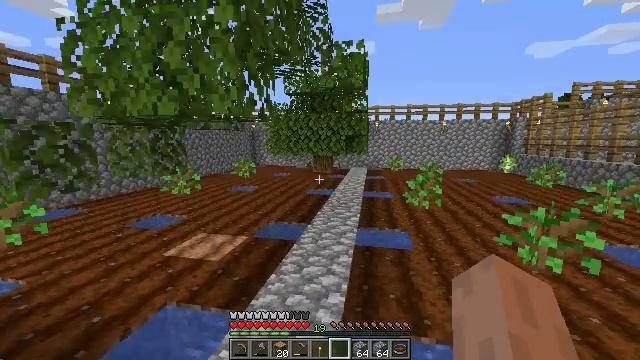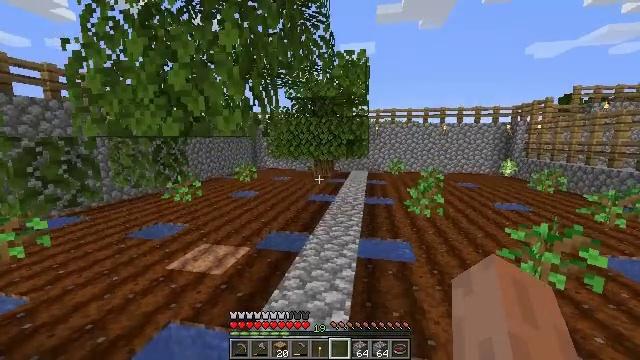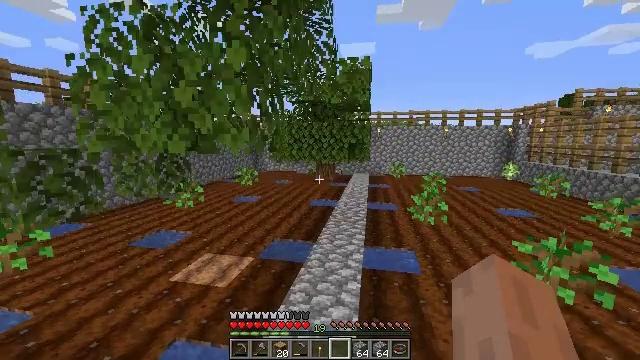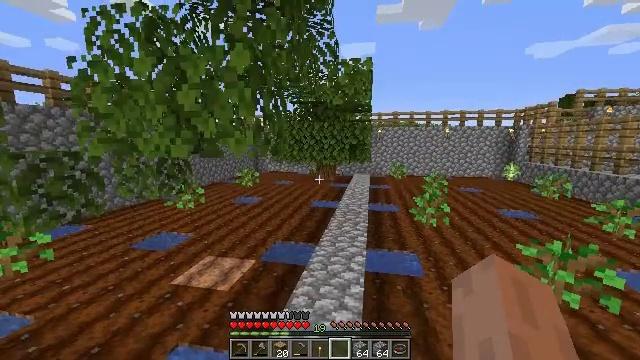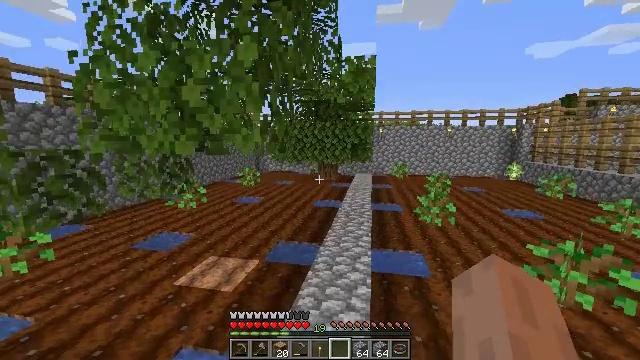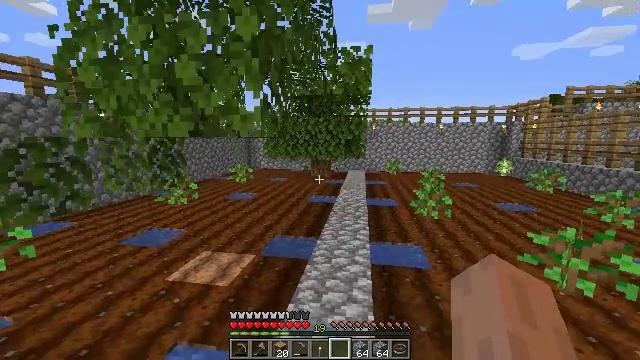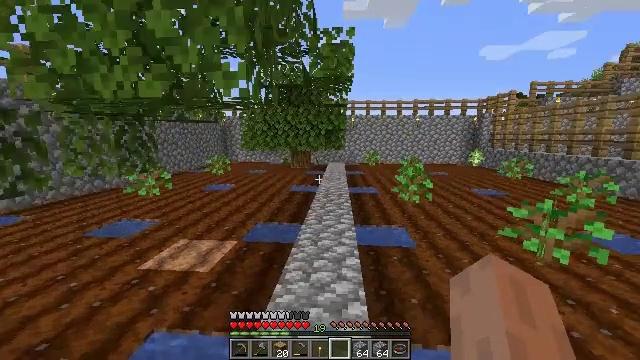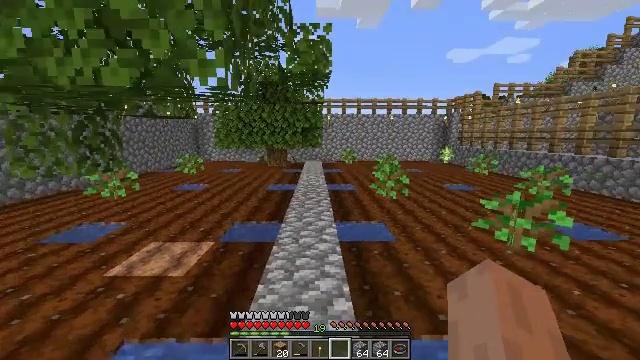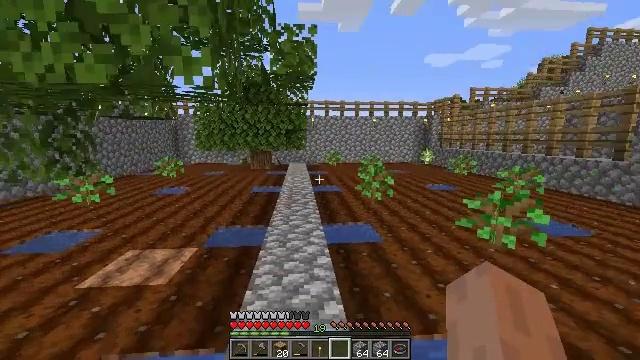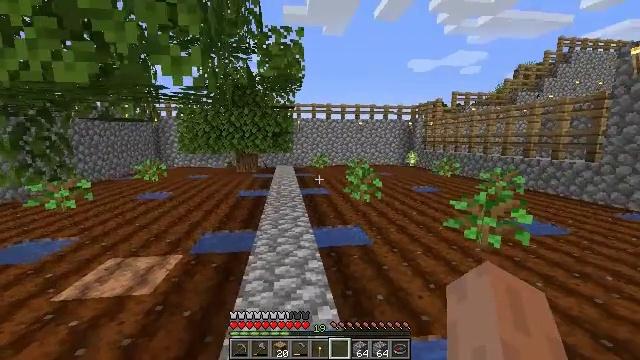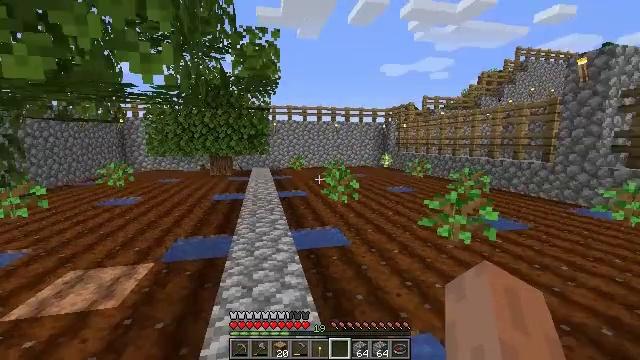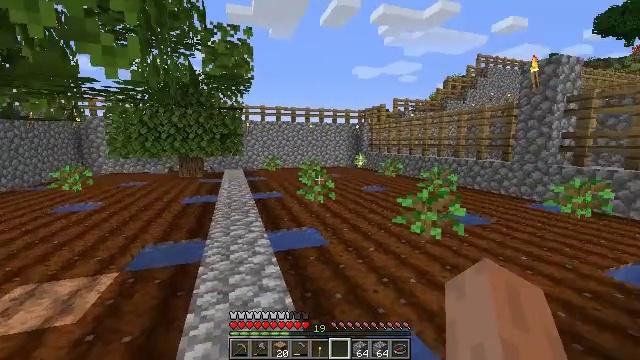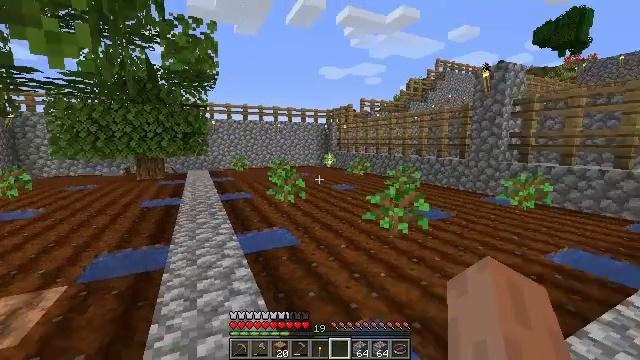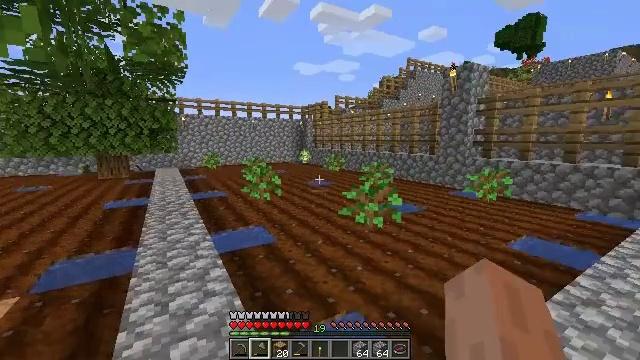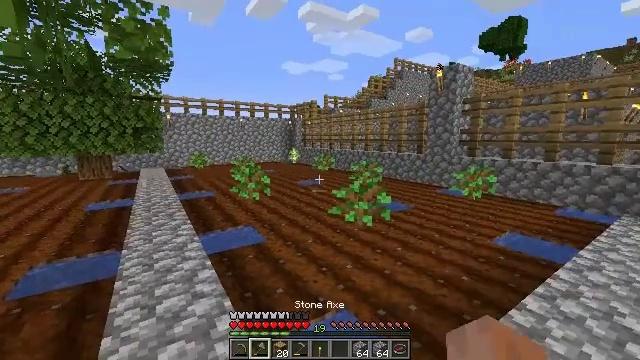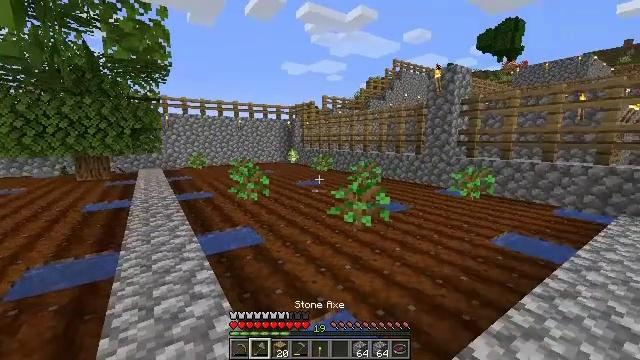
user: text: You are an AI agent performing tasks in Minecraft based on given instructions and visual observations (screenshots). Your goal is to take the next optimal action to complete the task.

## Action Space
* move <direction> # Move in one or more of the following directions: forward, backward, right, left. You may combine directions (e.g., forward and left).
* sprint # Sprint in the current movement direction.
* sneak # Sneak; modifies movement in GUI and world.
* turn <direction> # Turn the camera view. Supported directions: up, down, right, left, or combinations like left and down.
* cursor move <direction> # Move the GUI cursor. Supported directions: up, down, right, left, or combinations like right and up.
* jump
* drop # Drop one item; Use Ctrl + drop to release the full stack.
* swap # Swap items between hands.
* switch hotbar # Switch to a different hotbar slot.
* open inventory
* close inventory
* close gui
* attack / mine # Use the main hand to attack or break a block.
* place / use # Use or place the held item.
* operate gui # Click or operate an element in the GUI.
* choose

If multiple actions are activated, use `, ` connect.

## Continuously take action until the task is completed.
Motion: motion action
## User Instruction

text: Get wheat from the farmland.
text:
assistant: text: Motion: move forward and move left
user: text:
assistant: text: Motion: move forward and move left
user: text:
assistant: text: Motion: move forward and move left
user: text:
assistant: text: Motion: move forward and move left
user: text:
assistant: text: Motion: move forward and move left, turn right
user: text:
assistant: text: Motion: turn right
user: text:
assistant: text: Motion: turn right
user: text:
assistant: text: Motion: turn right
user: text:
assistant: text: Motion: turn right
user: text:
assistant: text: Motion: turn right
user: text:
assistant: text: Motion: turn right
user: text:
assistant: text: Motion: turn right
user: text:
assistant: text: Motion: turn right, switch to hotbar 2
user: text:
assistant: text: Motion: turn right, switch to hotbar 2
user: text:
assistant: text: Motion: switch to hotbar 2
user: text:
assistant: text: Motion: turn right
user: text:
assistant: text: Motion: turn right
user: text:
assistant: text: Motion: no_op
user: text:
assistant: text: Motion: no_op
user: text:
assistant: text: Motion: no_op
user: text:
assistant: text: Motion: no_op
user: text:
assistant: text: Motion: no_op
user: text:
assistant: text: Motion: no_op
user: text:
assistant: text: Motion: no_op
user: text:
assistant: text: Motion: no_op
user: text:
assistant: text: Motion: no_op
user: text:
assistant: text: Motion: turn right
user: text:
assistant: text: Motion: turn right
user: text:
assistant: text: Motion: turn right
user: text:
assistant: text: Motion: turn right